Question: I'm trying to develop a mobile version of an existing site for use on the iPhone, and I'm using a straight hyperlink who's target is defined thusly:
'''
$fb = $this->facebook->getLoginUrl(array(
'redirect_uri' => $redirect,
'scope' => 'email,publish_stream,offline_access,friends_location',
'display' => 'popup'
));
$data['fb_login_url'] = $fb;
'''
However, tapping on this in mobile safari on my iPhone takes me to what appears to be the desktop-sized Facebook login page:

How can I get a mobile-optimized version of this Facebook login page?
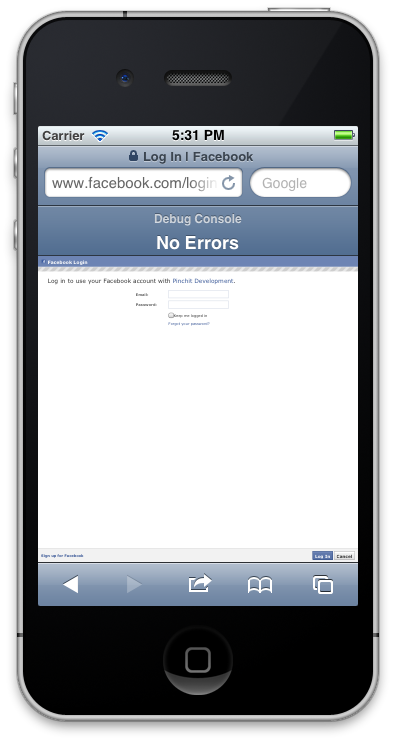
Answer: If you need to use the login function of the facebook javascript SDK see <URL>
Specifically <URL>
'''
FB.login(function(response) {
if (response.authResponse) {
console.log('Welcome! Fetching your information.... ');
FB.api('/me', function(response) {
console.log('Good to see you, ' + response.name + '.');
FB.logout(function(response) {
console.log('Logged out.');
});
});
} else {
console.log('User cancelled login or did not fully authorize.');
}
}, {scope: 'email'});
'''
Calling 'FB.login()' will cause the mobile web version to open in a new mobile safari 'tab'